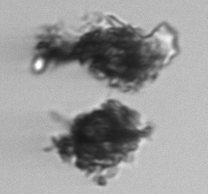
Label: Thalassiosira_TAG_external_detritus